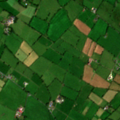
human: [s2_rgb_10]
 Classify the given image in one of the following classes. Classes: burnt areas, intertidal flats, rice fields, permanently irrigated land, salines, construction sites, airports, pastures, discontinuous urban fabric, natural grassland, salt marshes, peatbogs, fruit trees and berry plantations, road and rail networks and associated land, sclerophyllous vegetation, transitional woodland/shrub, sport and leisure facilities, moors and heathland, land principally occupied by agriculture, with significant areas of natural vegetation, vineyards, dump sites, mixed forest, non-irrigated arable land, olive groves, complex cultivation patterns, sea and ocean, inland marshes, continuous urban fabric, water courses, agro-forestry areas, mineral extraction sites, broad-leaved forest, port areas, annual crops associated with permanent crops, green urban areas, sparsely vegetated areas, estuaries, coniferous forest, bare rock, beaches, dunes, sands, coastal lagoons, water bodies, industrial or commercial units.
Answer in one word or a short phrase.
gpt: pastures